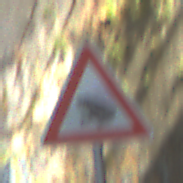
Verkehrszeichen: AmphibienwanderungRechts
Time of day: Midday
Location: Outdoor (Urban)
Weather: Clear
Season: NotSpecified
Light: Natural